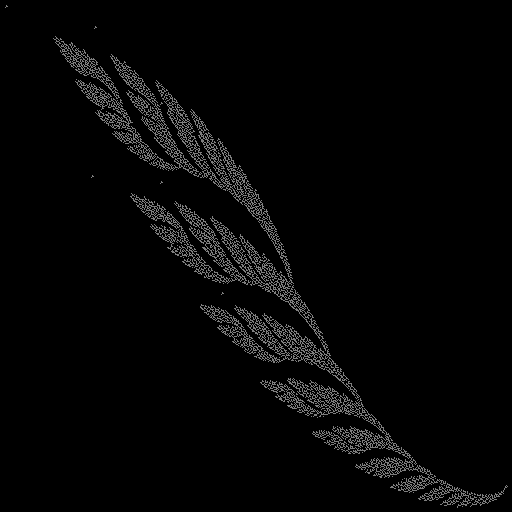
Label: snail